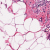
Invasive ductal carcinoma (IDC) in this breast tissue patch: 0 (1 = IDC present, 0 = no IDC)